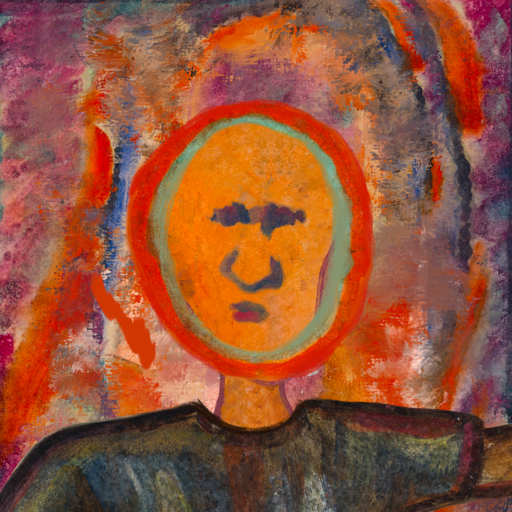
Background: Experience, Head And Neck Front: Hypocrite, Face Front: In_The_Sun, Bust: Mosgoul, Hair Front: Sisters, Head Accessory: Blank, Second Necklace: Blank, Necklace: Blank, Baby: Blank